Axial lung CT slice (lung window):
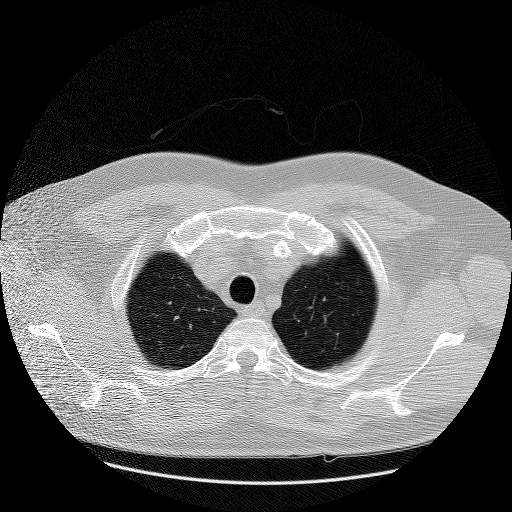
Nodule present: no